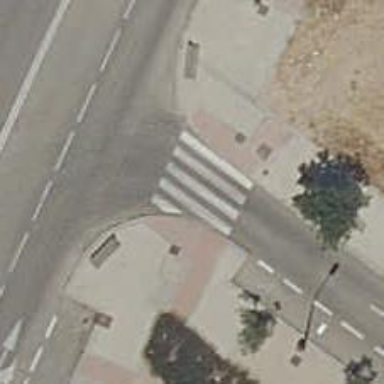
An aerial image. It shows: Uncontrolled footway crossing with markings.